Field crop: maize
Growth stage: 1
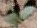
Species: datura